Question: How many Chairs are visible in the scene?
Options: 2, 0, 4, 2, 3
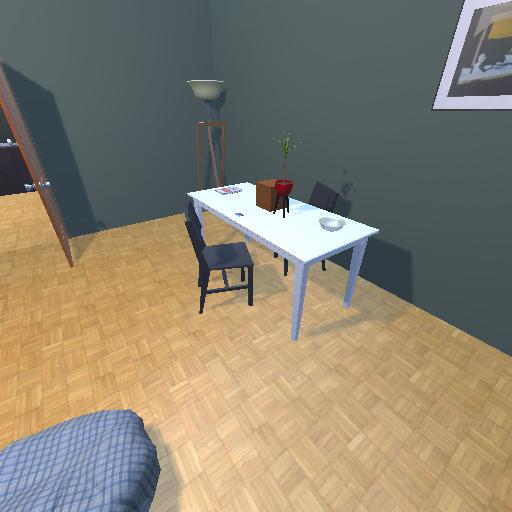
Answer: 2